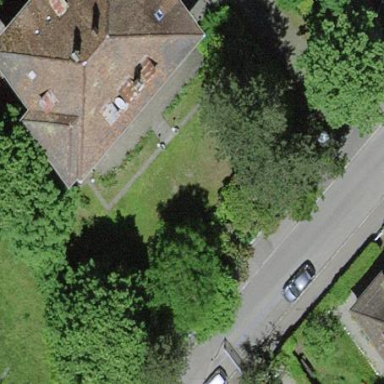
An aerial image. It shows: Footway area.